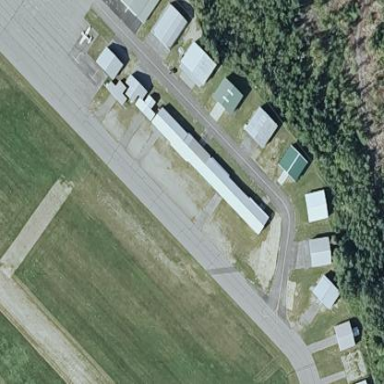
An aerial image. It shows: Hangar at the airport.